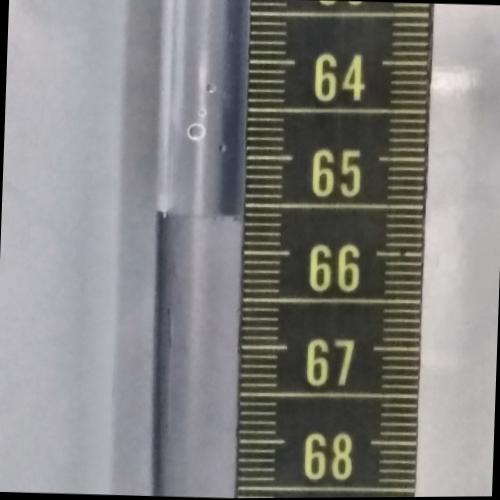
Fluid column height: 65.6 cm